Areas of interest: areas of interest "Changying Universal 100 Fantasy Park"
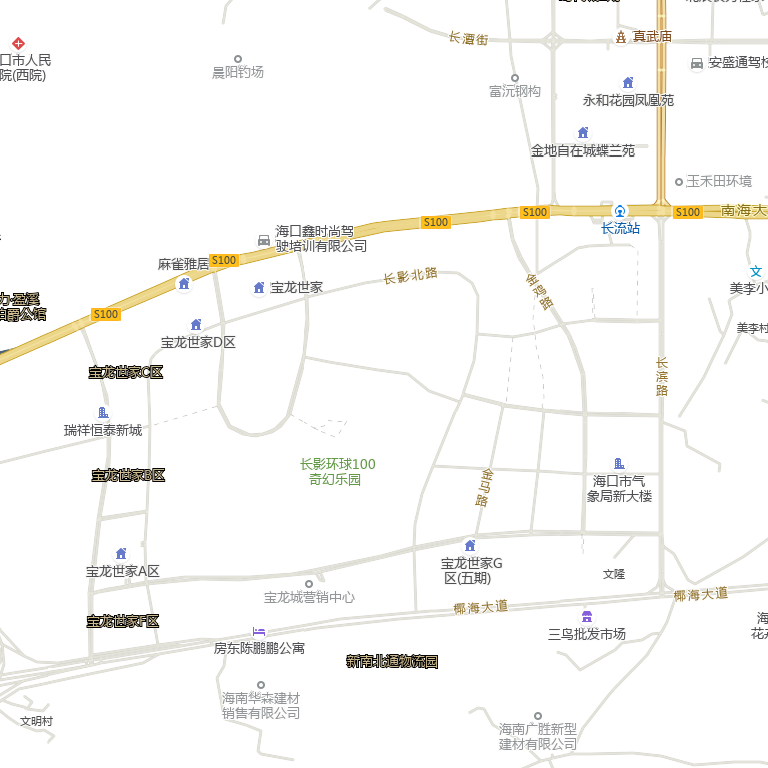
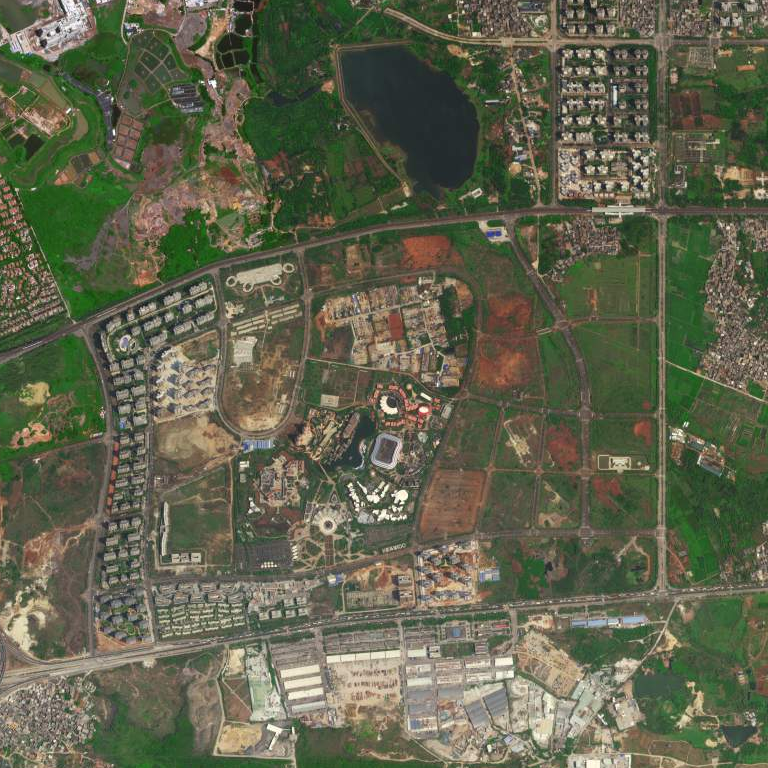